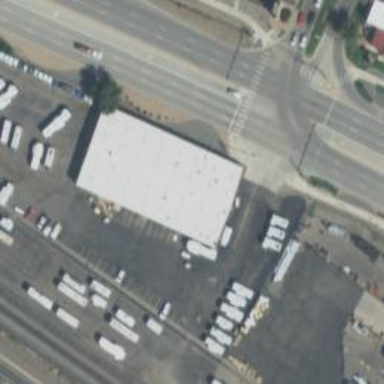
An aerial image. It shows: Retail building that houses car shop.